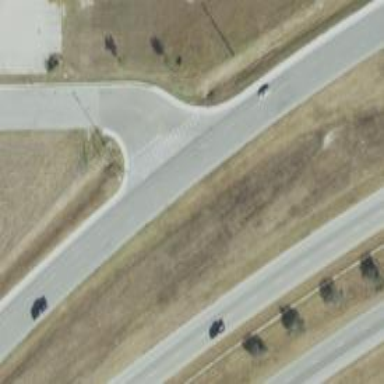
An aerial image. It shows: Asphalt road of tertiary classification with frontage road.